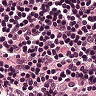
Metastatic tissue present: no